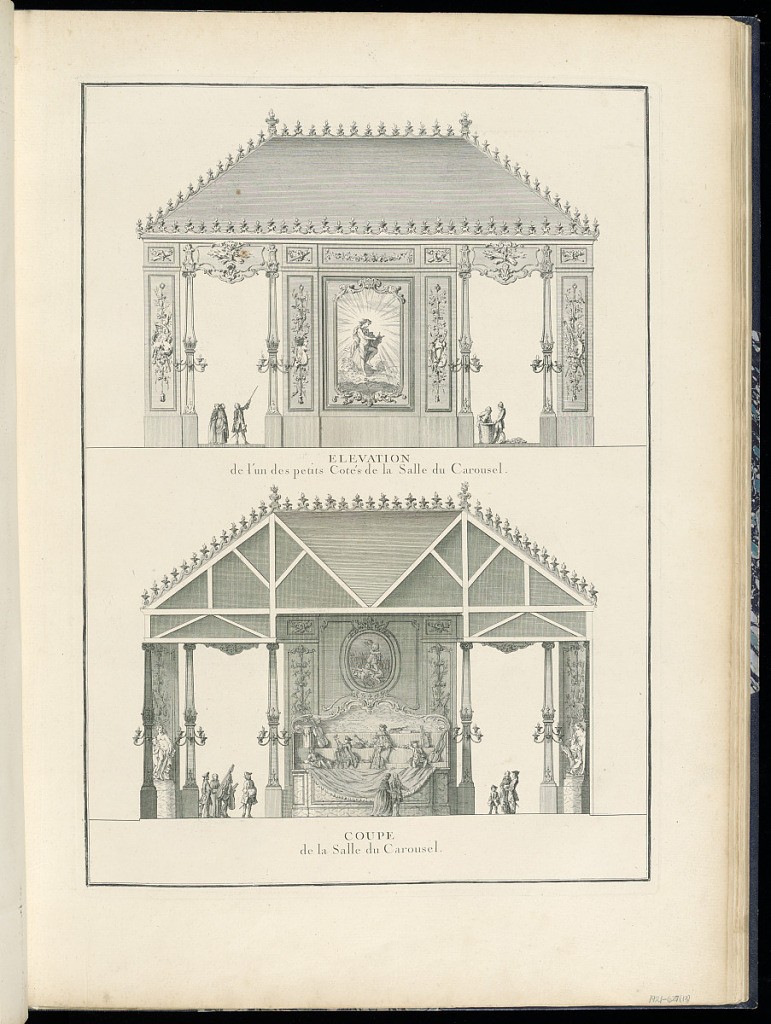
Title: Exterior Elevation and Interior Section from One of the Short Sides of the Room on the Place du Carrousel
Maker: Jean François Blondel, French, 1681–1756
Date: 1751
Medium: Engraving on laid paper
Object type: Bound print
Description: Plate showing elevation and cross-section of the exterior and interior of the short axes of the temporary structure erected on the Place du Carrousel for the celebrations in honor of the marriage of Louis Dauphin and Maria Teresa of Spain given on February 23-26, 1745. In these perspectives, a painting of Apollo at his lyre (top) and of putti harvesting wheat (bottom) can be seen. The print also features figures at work, including musicians preparing to set up.